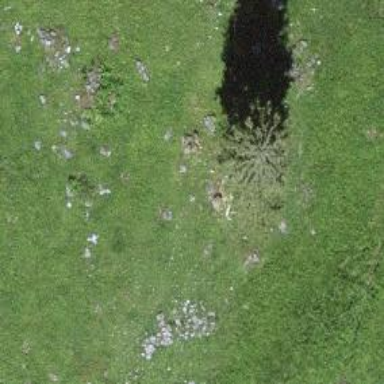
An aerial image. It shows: Needle-leaved tree in natural setting.